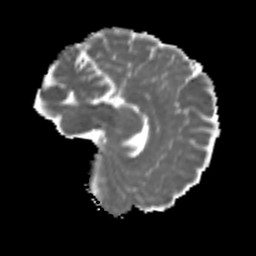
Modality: MD
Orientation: sagittal
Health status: ill
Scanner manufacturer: siemens
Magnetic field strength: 3 T
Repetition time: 13.7 s
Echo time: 0.098 s